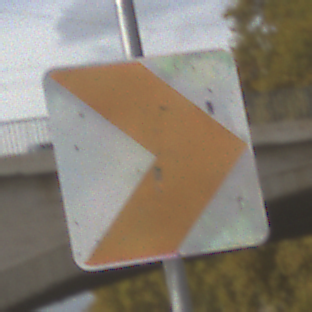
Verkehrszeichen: RichtungstafelnInKurvenKleinLinks
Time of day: MorningAfternoon
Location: Outdoor (Suburban)
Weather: PartlyCloudy
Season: NotSpecified
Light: Natural